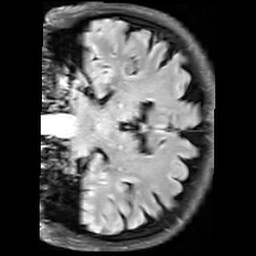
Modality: FLAIR
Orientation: coronal
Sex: female
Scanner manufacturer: siemens
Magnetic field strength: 3 T
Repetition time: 10 s
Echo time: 0.09 s